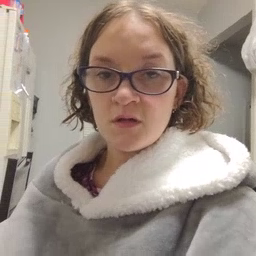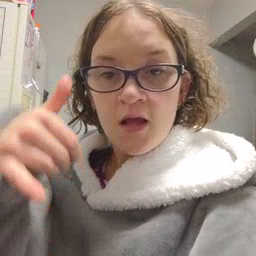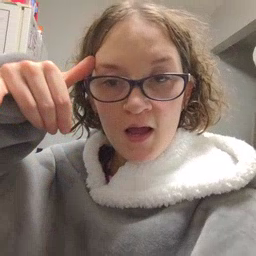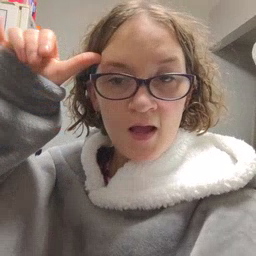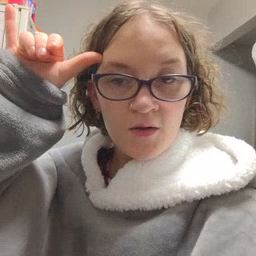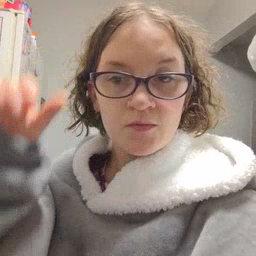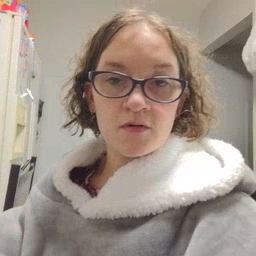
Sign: cow